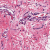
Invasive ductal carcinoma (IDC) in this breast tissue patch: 0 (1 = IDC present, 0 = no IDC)